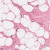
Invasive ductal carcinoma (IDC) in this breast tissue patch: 0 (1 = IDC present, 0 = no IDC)